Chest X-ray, PA view. Patient: 6 years old, sex M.
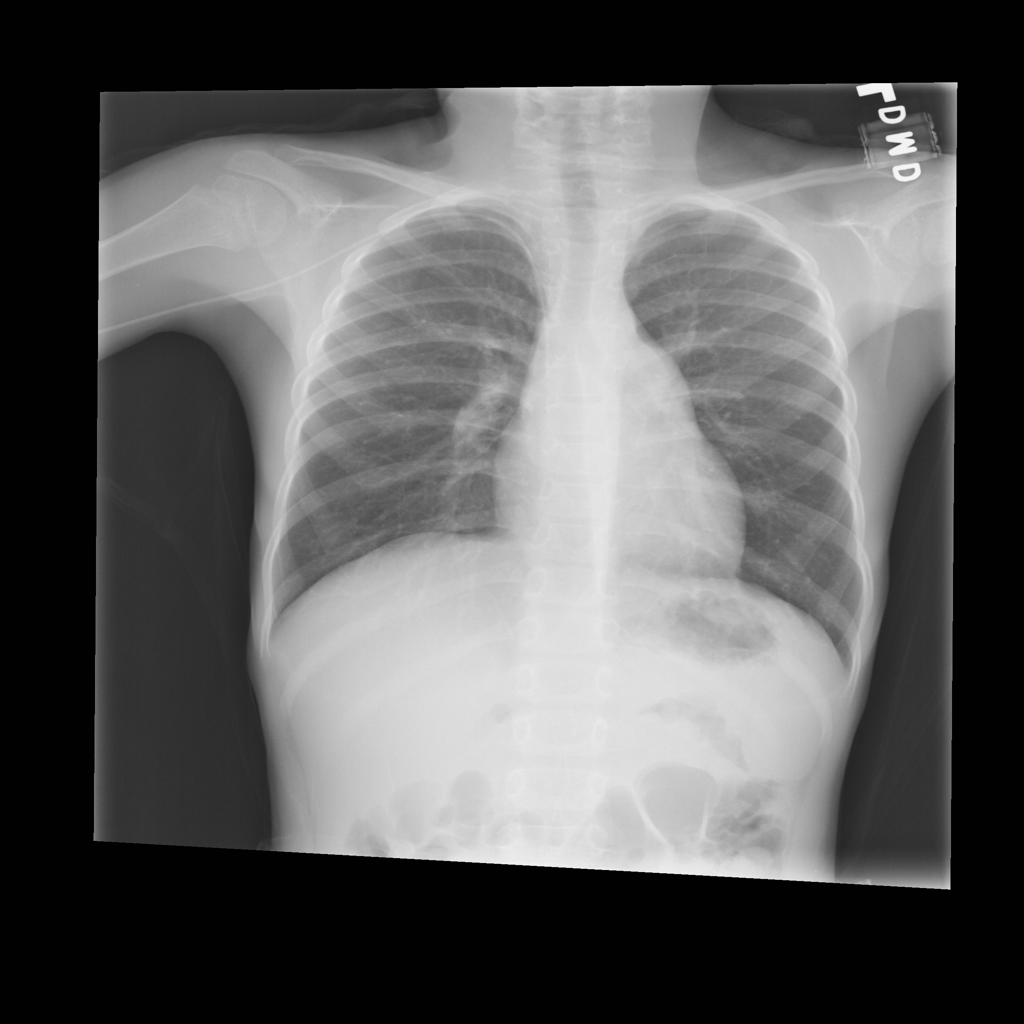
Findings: No Finding